Interaction volume radius: 5 \u00c5
Interaction volume height: 20 \u00c5
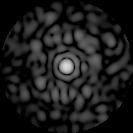
Disorder parameter: 0.8256